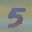
Label: 5